Question: I have a problem with a dragging and resizable box. It works fine, drags and rezises fine, but i have a container that holds these elements and as soon as I trigger an overflow and attempt to rezise the div it fails and resets backs to container width. <URL>

---
<URL>
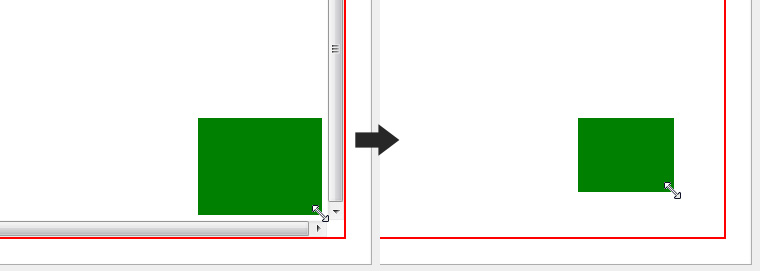
Answer: This come from your '.layer { position: absolute; }'.
When you're using an absolute position, remember to always set a relative position on a parent, or you'll have many issues.
In your case, just add this CSS :
'''
.layers_group {
position: relative;
}
'''
Example:
'''
$(function() {
$(".live_resizable").resizable();
$(".live_draggable").draggable();
});
'''
'''
.main {
position:absolute;
right:25px;
left: 25px;
top: 25px;
bottom: 25px; /*200*/
overflow:auto;
border:2px solid red;
}
.layers_group {
position: relative;
}
#stuff {
width: 600px;
}
.layer {
background-color: green;
width: 100px;
height: 100px;
top: 900px;
left: 900px;
cursor:move;
}
/* Jquery to add hangles i think */
.ui-resizable { position: absolute;}
.ui-resizable-handle { position: absolute;font-size: 0.1px; display: block; }
.ui-resizable-disabled .ui-resizable-handle, .ui-resizable-autohide .ui-resizable-handle { display: none; }
.ui-resizable-n { cursor: n-resize; height: 7px; width: 100%; top: -5px; left: 0; }
.ui-resizable-s { cursor: s-resize; height: 7px; width: 100%; bottom: -5px; left: 0; }
.ui-resizable-e { cursor: e-resize; width: 7px; right: -5px; top: 0; height: 100%; }
.ui-resizable-w { cursor: w-resize; width: 7px; left: -5px; top: 0; height: 100%; }
.ui-resizable-se { cursor: se-resize; width: 12px; height: 12px; right: 1px; bottom: 1px; background:url(images/corner.gif); }
.ui-resizable-sw { cursor: sw-resize; width: 9px; height: 9px; left: -5px; bottom: -5px; }
.ui-resizable-nw { cursor: nw-resize; width: 9px; height: 9px; left: -5px; top: -5px; }
.ui-resizable-ne { cursor: ne-resize; width: 9px; height: 9px; right: -5px; top: -5px;}
'''
'''
<script src="https://ajax.googleapis.com/ajax/libs/jquery/1.7.2/jquery.min.js"></script>
<link href="https://code.jquery.com/ui/1.8.18/themes/smoothness/jquery-ui.css" rel="stylesheet"/>
<script src="https://code.jquery.com/ui/1.8.18/jquery-ui.min.js"></script>
<div class="main">
<div id="stuff">
<div class="layers_group aaasdasd">
<div class="live_draggable live_resizable layer"></div>
</div>
</div>
</div>
'''